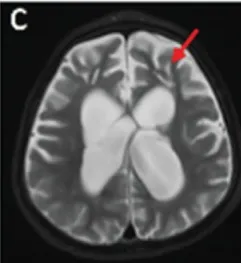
Brain magnetic resonance imaging (MRI). Axial T2-weighted imaging at 2 years and 9 months (c) demonstrating symmetric
focus with the same CSF sign in the two images in bilateral frontal white
matter, suggesting enlargement of Virchow-Robin spaces, although lesion of
cystic degeneration or encephalomalacia cannot be excluded.
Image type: radiology (mri)